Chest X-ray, PA view. Patient: 80 years old, sex M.
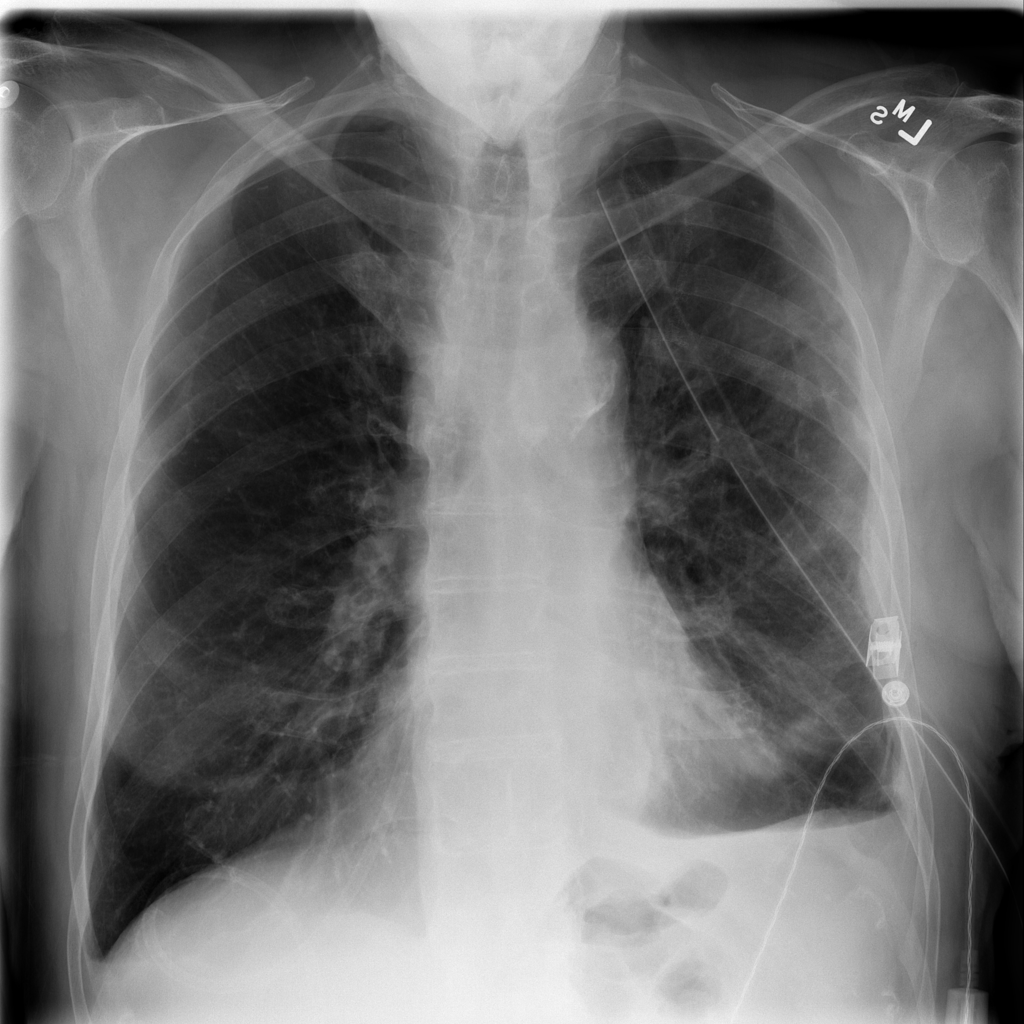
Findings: No Finding